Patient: sex M, age 57
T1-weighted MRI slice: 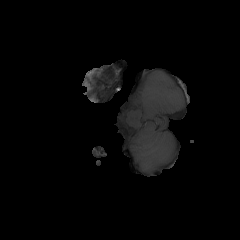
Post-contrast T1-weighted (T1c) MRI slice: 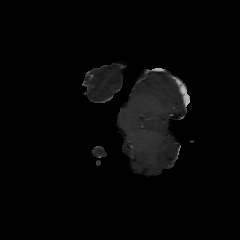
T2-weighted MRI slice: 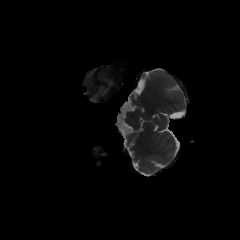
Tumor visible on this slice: no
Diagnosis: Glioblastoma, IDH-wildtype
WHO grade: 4